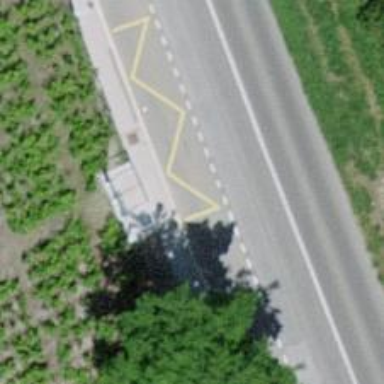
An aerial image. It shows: Bus stop with platform for public transport.